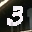
Label: 3